Field crop: maize
Growth stage: 2
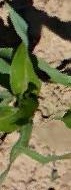
Species: maize